Field crop: tomato
Growth stage: 1
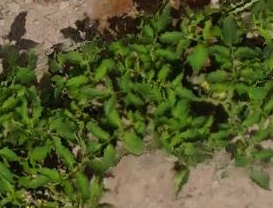
Species: tomato